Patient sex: F
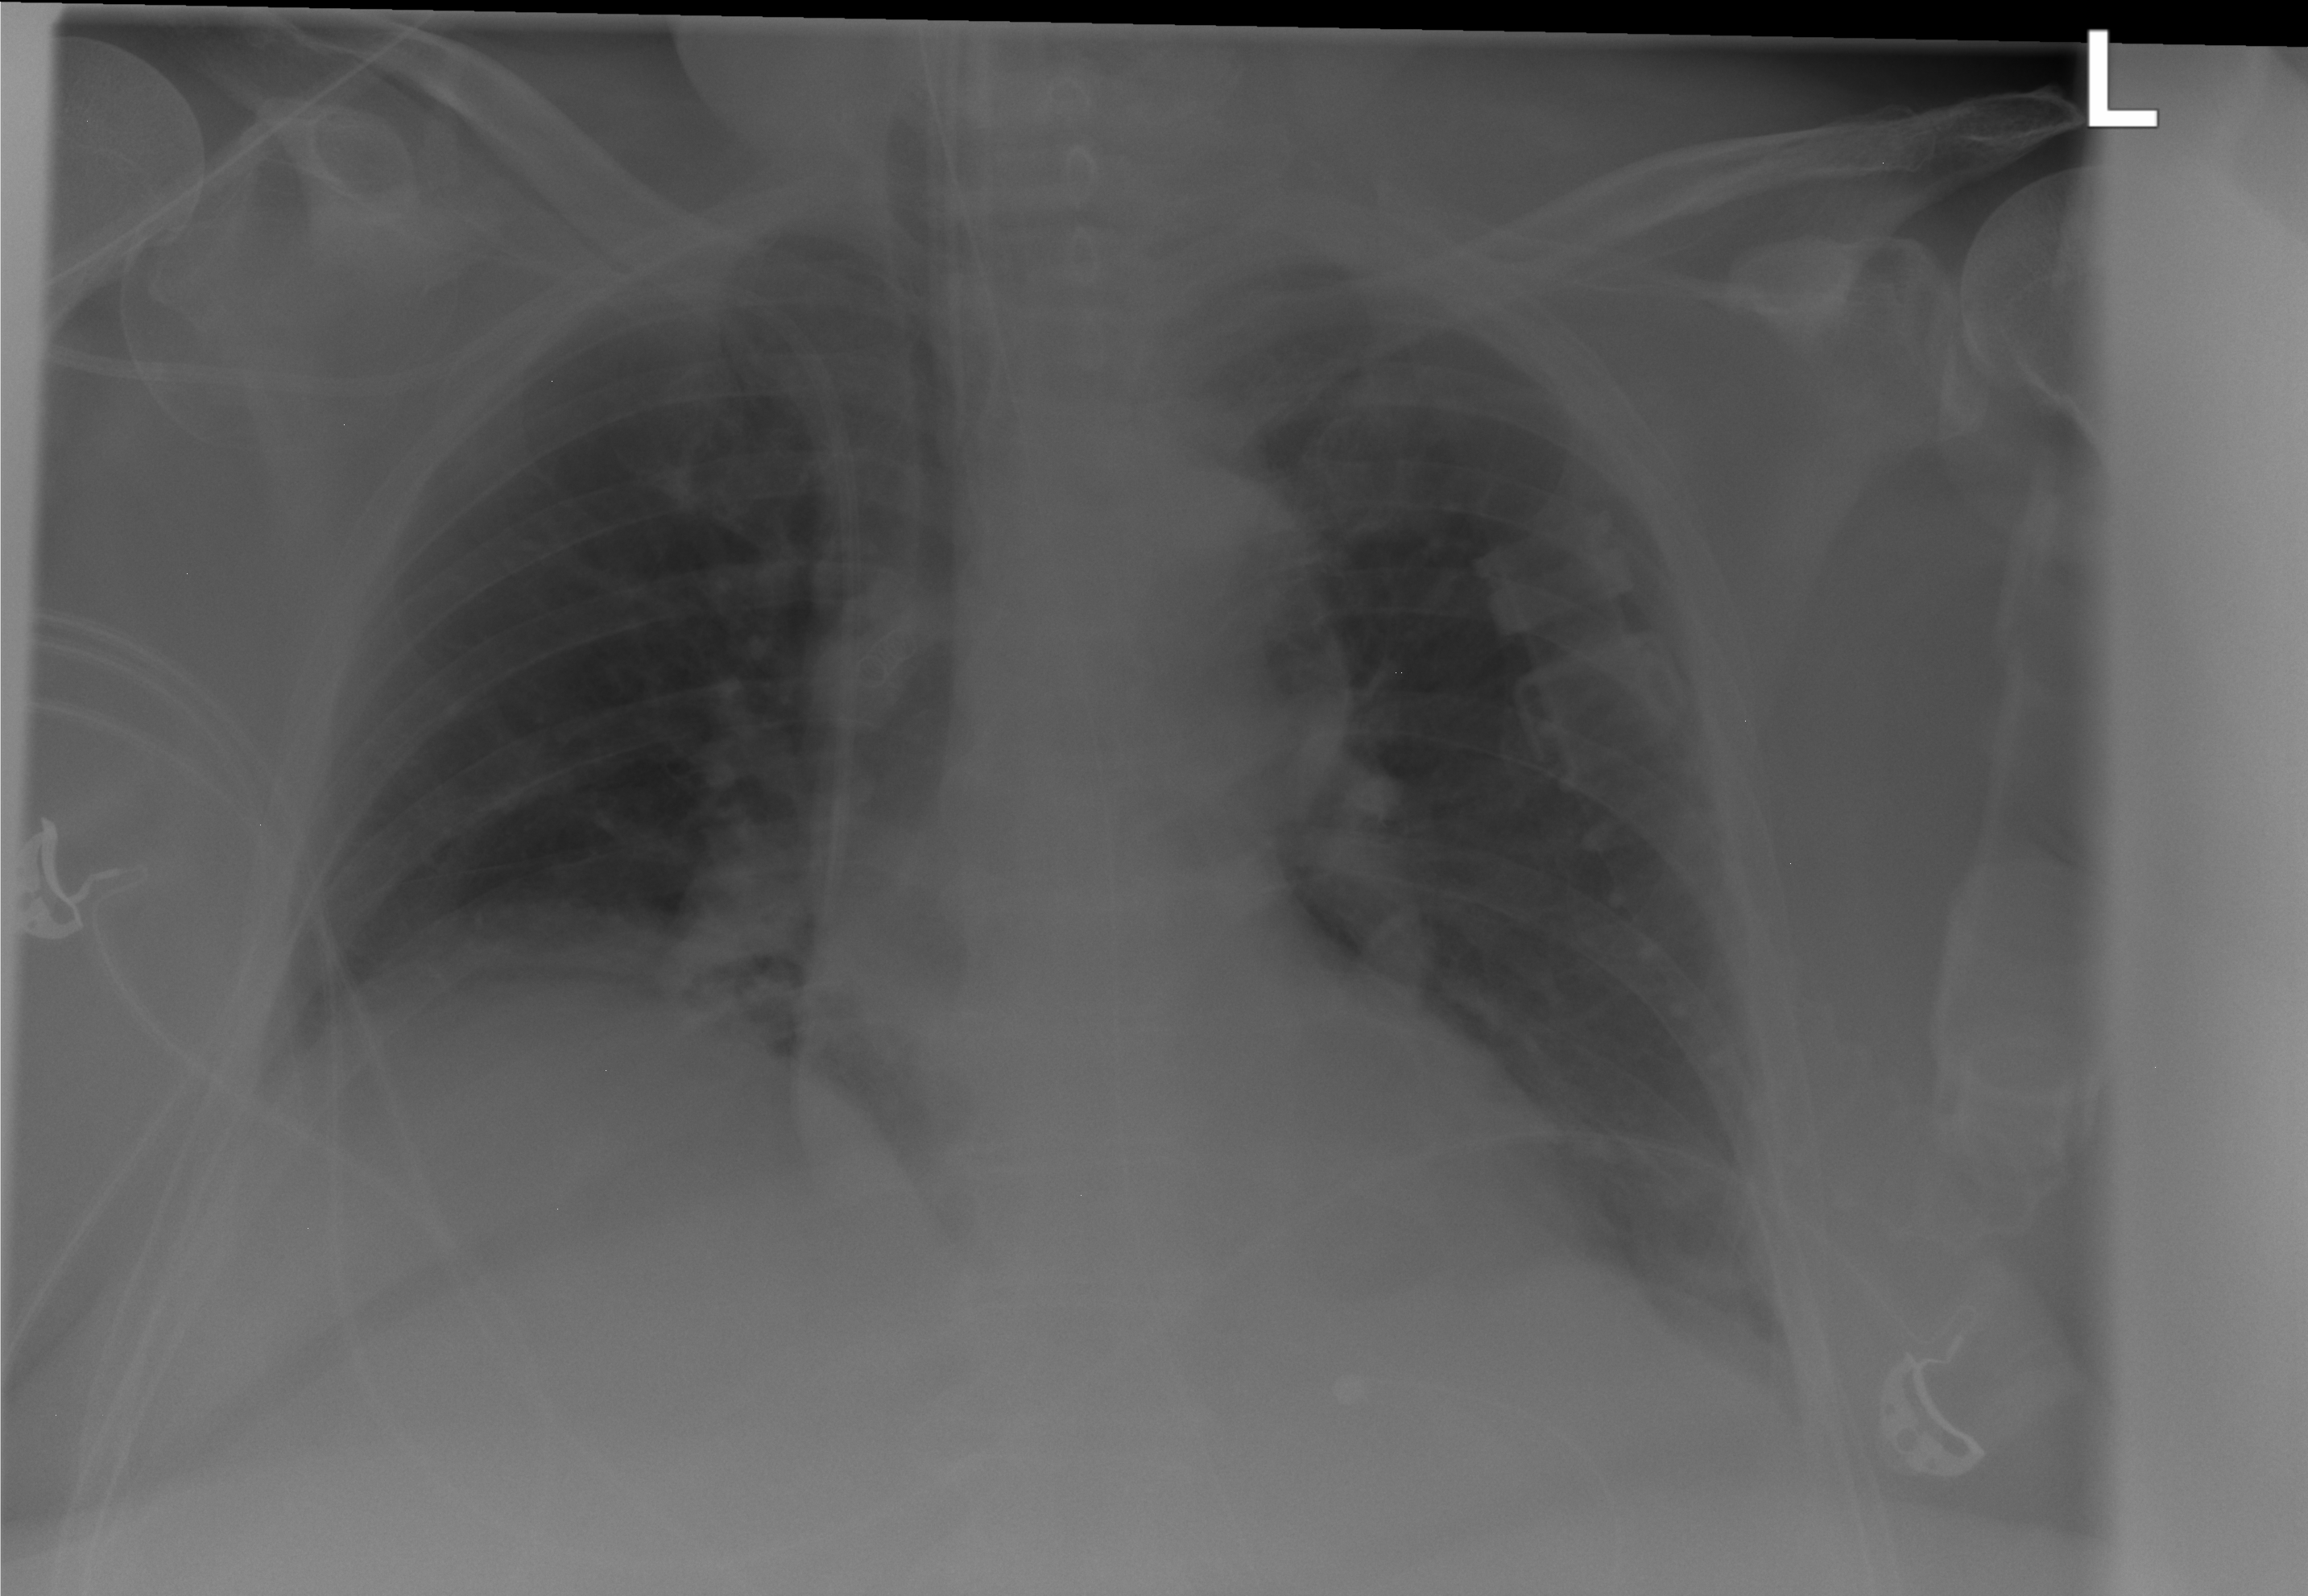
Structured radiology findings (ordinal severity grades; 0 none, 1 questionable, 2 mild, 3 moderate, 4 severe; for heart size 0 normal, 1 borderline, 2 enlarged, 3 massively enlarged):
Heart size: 2
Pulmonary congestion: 1
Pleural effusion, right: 0
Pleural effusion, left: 2
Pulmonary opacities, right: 0
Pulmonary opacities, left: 0
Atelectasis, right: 2
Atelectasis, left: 3